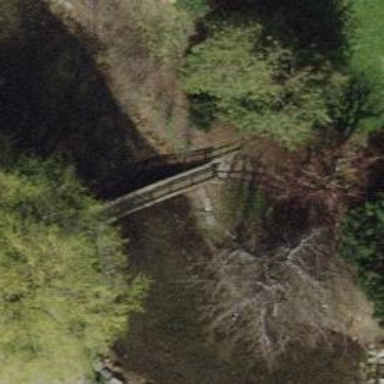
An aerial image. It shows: Footway bridge.